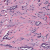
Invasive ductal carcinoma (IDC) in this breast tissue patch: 1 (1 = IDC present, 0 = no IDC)